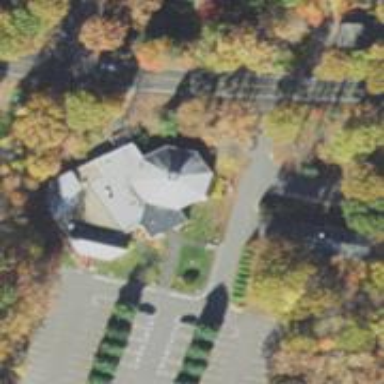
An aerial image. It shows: Place of worship.